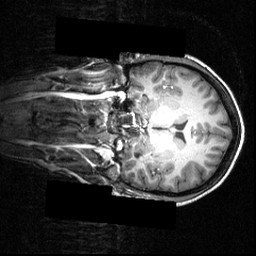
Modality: T1w
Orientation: coronal
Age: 22
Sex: female
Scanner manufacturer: siemens
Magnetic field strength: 3.951 T
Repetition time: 1.5 s
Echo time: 0.00335 s